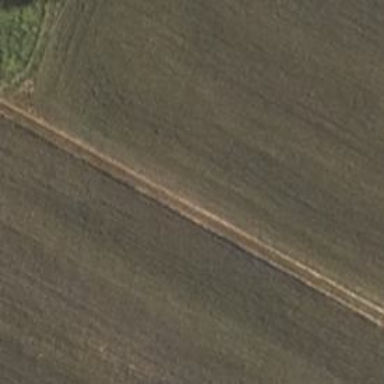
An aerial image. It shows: Dirt track with grade 4 tracktype.